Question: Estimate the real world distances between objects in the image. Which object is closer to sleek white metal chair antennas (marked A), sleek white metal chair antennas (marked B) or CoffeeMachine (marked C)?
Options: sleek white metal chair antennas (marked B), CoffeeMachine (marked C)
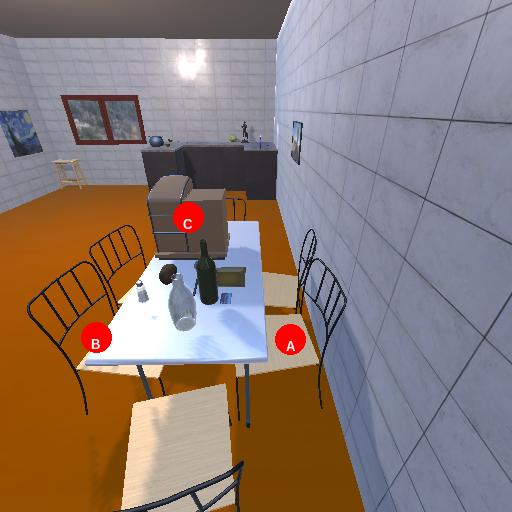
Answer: sleek white metal chair antennas (marked B)